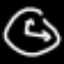
Label: clock